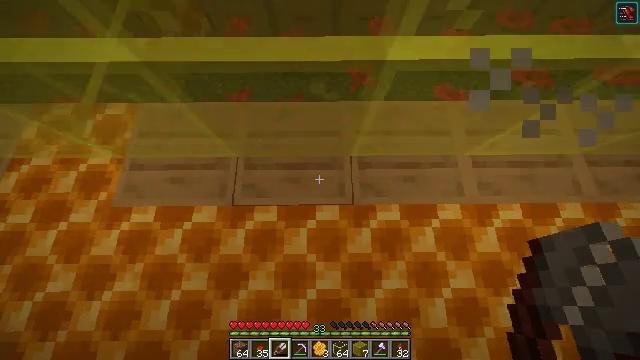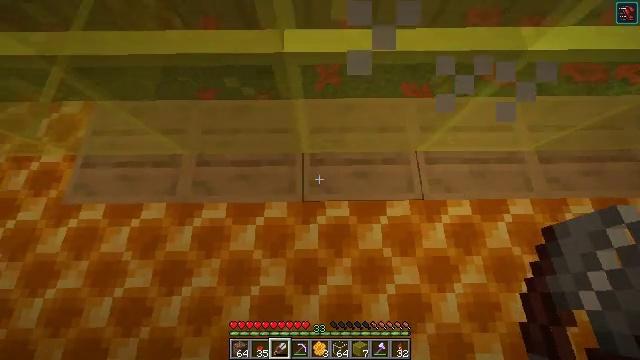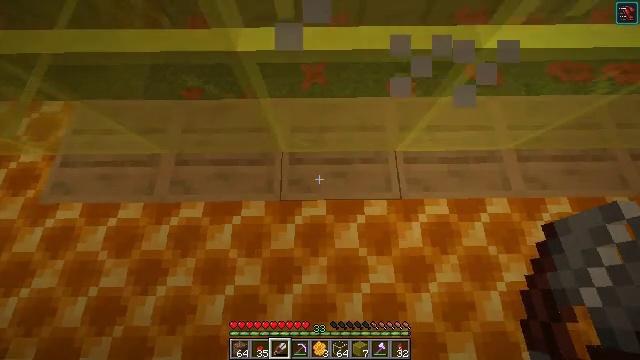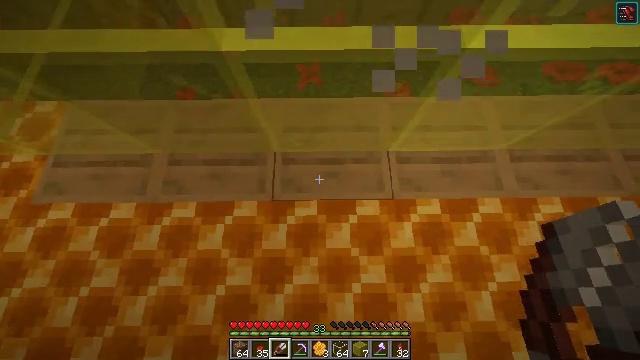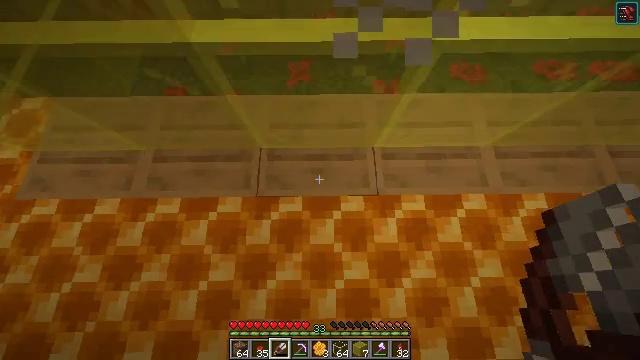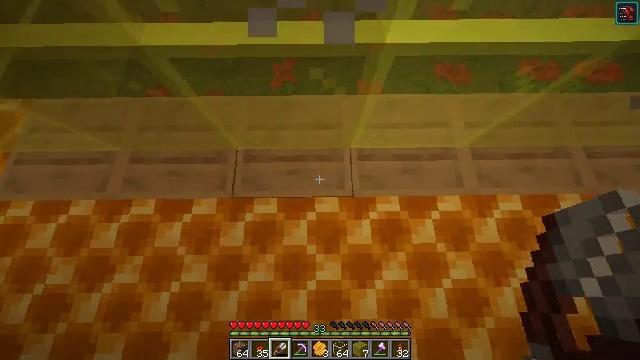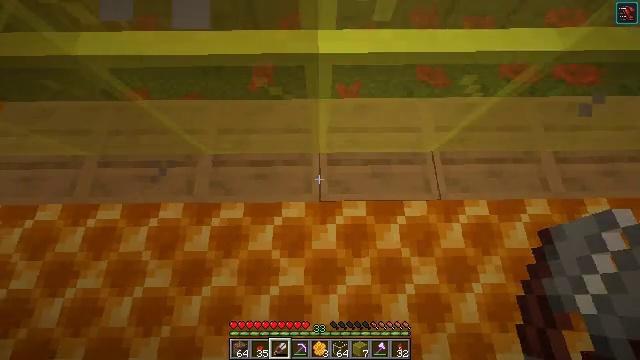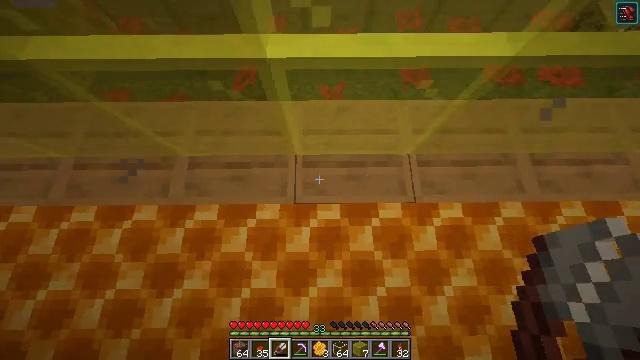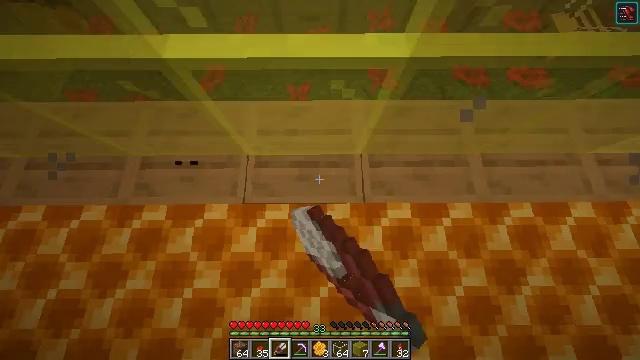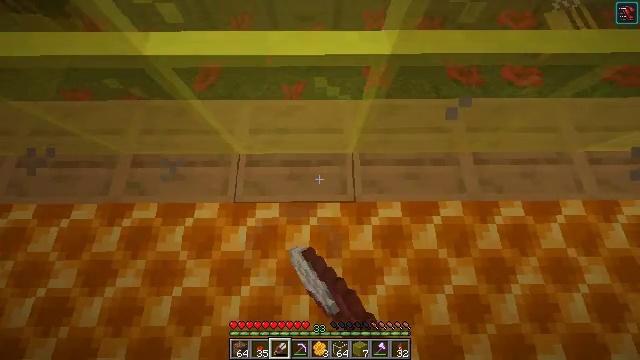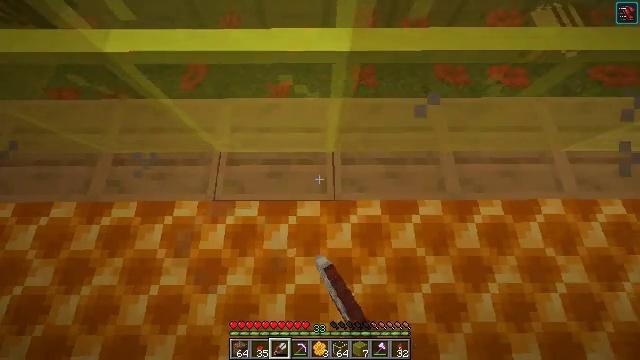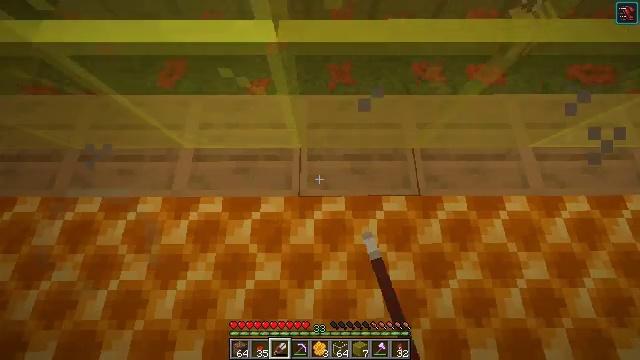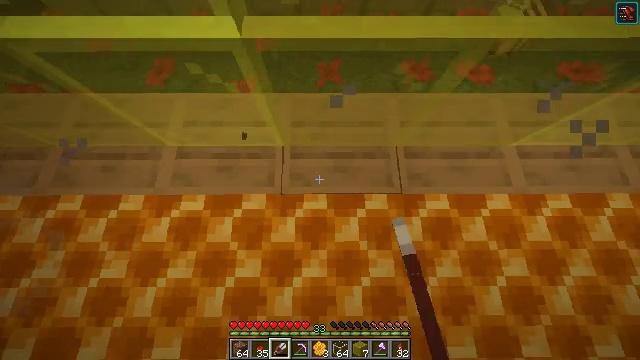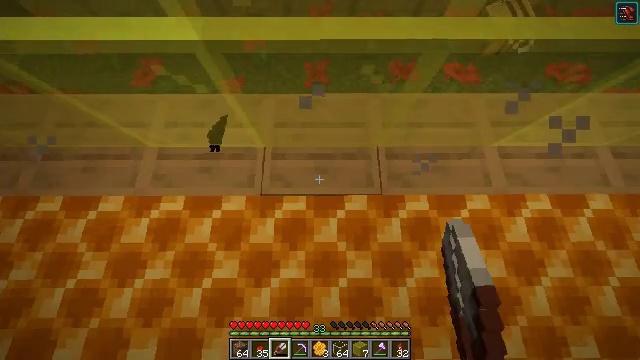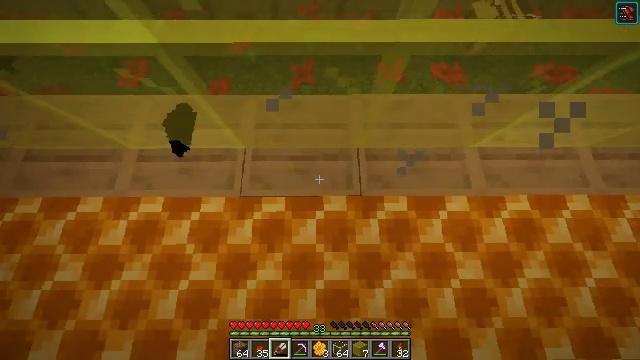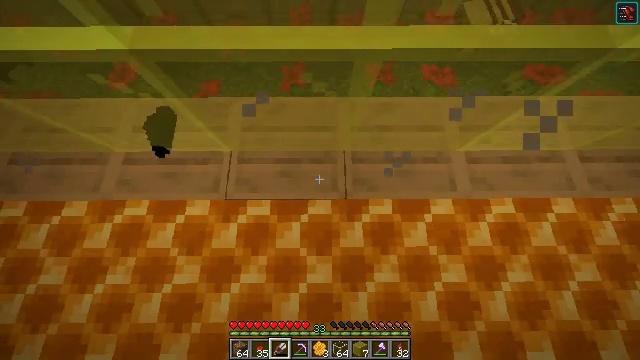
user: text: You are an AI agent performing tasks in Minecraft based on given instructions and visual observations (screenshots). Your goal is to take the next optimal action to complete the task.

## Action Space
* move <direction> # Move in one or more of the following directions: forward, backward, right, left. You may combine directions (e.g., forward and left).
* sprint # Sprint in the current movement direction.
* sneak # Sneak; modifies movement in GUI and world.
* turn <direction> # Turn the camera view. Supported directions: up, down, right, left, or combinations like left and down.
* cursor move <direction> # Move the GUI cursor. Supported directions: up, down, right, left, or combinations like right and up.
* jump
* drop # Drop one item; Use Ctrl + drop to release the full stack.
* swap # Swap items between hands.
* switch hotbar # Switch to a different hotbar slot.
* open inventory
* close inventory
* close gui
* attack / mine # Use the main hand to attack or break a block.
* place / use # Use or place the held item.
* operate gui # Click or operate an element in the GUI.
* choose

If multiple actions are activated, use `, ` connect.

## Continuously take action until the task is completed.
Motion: motion action
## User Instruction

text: Combine 4 honeycombs to form a honeycomb block.
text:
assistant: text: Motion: move right, use / place
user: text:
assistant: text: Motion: use / place
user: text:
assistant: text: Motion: use / place
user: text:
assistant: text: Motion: move right, use / place
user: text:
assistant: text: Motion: move right, use / place
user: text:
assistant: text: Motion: move right, use / place
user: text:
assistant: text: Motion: move right, use / place
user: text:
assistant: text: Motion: use / place
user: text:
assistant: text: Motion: use / place
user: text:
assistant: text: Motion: move right, use / place
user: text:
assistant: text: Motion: move right, use / place
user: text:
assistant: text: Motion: move right, use / place
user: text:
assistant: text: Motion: use / place
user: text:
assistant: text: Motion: use / place
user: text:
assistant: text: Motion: move right, use / place
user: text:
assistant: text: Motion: move right, use / place
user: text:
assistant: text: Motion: move right, use / place
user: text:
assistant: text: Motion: use / place
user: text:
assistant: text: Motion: move right, use / place
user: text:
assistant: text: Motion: move right, use / place
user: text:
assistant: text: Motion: move right, use / place
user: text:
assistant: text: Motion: move right, use / place
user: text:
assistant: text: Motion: move right, use / place
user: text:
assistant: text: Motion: use / place
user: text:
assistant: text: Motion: move right, use / place
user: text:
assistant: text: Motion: move right, use / place
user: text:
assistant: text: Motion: move right, use / place
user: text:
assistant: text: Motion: use / place
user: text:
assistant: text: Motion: move right, use / place
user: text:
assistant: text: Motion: move right, use / place